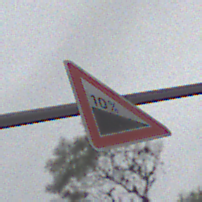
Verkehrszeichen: Gefaelle10
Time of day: Midday
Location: Outdoor (Nature)
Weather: Overcast
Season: NotSpecified
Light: Natural